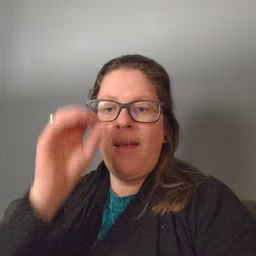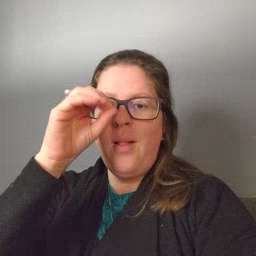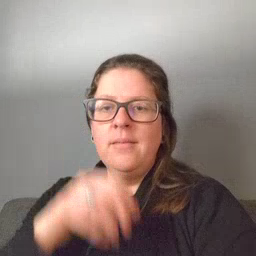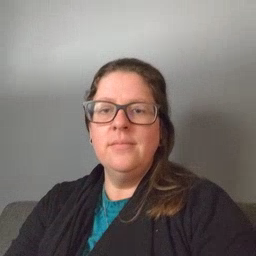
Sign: owl